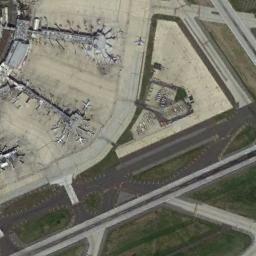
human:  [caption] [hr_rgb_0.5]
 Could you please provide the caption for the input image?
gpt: A runway can be seen in this photo .

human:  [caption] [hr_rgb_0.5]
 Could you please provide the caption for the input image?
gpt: There are several planes on the tarmac dispersedly with several runways in the airport next to the grass .

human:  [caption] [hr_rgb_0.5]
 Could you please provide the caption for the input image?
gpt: An airport with some runways and boarding bridges on the lawn .

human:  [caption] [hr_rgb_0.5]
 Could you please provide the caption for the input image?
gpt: Several runways and buildings are scattered in the airport while every plane is on their own position .

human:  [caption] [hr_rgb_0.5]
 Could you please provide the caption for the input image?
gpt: The airport has a maze of roads .